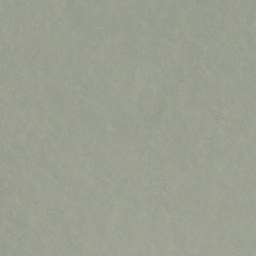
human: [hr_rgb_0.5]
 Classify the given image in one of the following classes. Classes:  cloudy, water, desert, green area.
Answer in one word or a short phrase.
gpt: cloudy